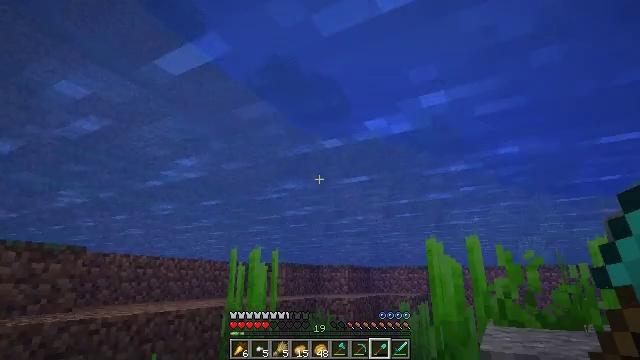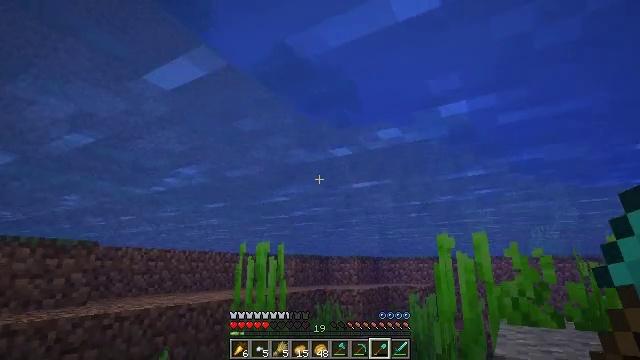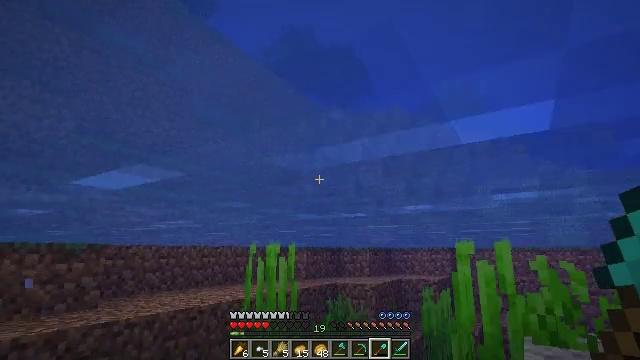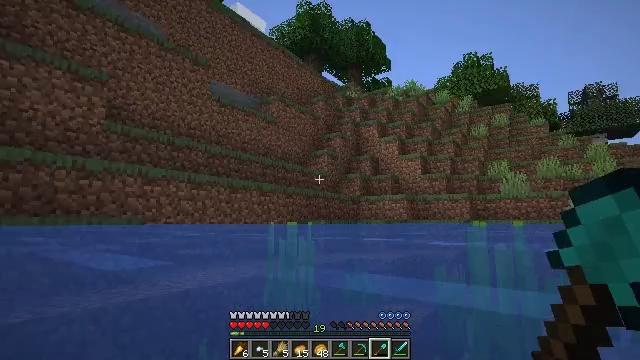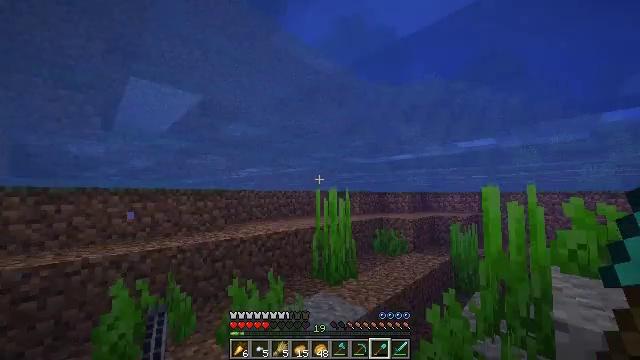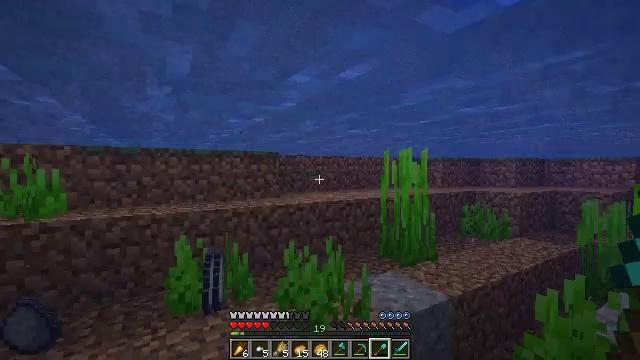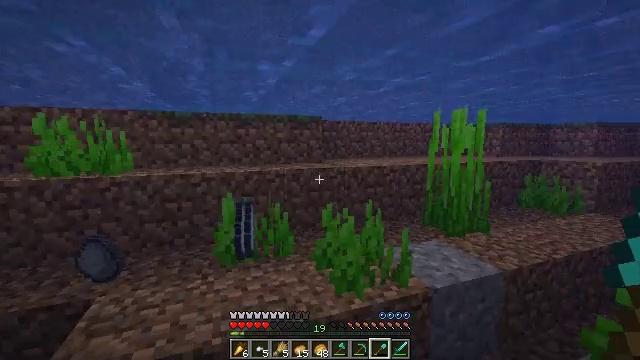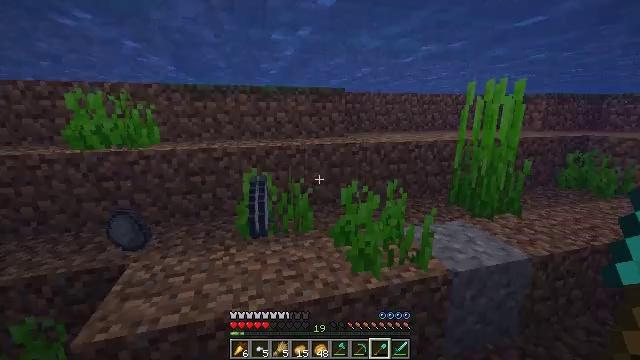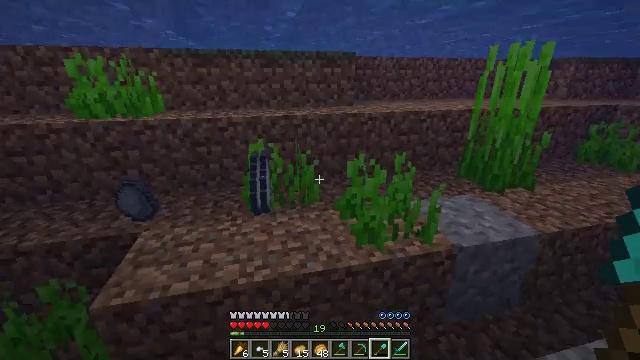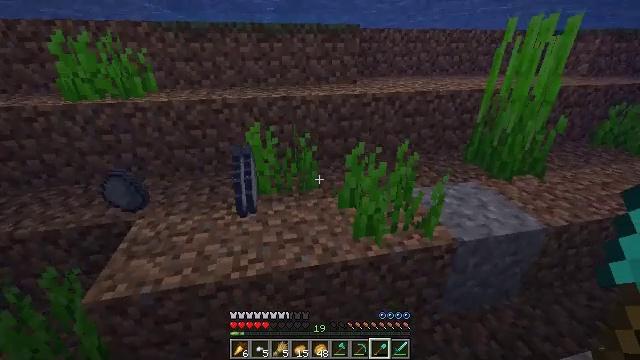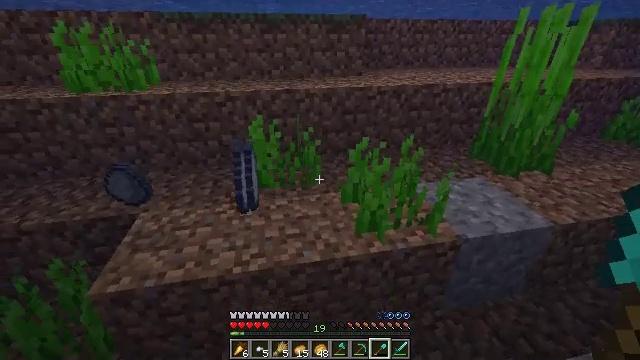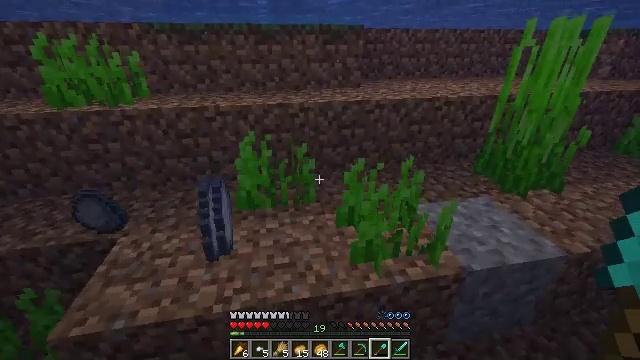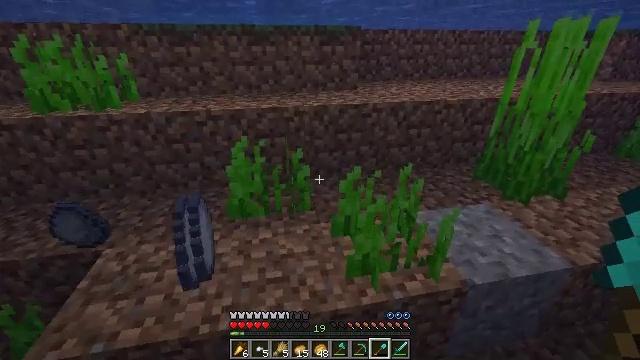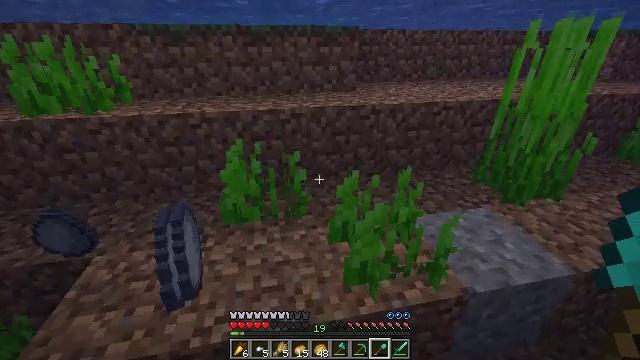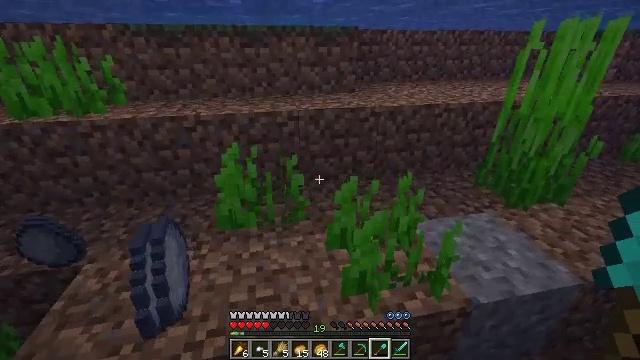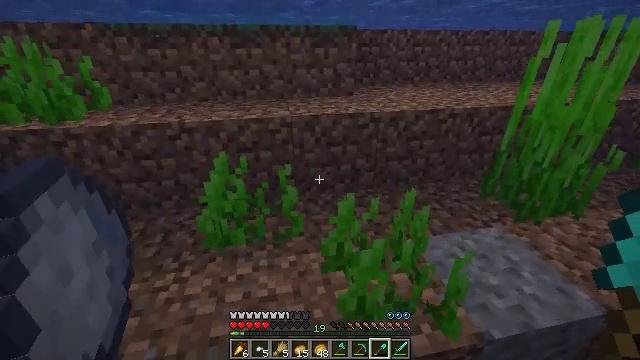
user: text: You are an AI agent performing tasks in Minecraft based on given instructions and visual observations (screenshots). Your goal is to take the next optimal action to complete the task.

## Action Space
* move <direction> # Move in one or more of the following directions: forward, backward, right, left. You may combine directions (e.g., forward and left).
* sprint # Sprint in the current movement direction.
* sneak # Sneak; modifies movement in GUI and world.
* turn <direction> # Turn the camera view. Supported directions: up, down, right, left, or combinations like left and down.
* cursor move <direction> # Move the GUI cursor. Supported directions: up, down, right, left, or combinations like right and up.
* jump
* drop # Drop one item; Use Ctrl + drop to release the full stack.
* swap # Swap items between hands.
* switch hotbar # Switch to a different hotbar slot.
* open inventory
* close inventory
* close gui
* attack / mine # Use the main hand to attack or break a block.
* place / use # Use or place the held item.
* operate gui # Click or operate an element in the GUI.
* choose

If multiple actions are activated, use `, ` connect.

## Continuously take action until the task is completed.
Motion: motion action
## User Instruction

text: Break the clay block to collect it.
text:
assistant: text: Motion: move forward, turn left and down, jump
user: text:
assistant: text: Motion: move forward, sprint, turn left and down, jump
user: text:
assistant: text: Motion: move forward, sprint, turn left and down, jump
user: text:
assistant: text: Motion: move forward, sprint, turn left and down, jump
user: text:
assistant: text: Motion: move forward, sprint, turn left and down, jump
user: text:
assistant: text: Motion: move forward, turn left and down, jump
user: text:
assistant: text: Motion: move forward, turn left and down, jump
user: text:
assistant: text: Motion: move forward, turn left and down, jump
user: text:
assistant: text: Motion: move forward, turn left and down, jump
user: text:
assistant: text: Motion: move forward, sprint, turn left and down, jump
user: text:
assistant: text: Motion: move forward, sprint, turn up, jump
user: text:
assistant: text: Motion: move forward, sprint, jump
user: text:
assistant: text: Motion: move forward, sprint, jump
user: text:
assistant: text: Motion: move forward, jump
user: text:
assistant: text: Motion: move forward, jump
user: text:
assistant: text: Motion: move forward, turn left, jump
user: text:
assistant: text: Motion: move forward, turn left, jump
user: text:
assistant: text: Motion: move forward, sprint, turn left, jump
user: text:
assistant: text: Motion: move forward, sprint, turn left and down, jump
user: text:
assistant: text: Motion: move forward, sprint, turn left and down, jump
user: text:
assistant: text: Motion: move forward, turn left and down, jump
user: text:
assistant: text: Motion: move forward, turn left, jump
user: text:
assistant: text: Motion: move forward, jump
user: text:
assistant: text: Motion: move forward, jump
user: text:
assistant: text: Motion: move forward, jump
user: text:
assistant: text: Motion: move forward, turn left and down, jump
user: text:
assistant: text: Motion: move forward, turn left and down, jump
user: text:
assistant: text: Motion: move forward, turn left, jump
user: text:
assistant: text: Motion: move forward, turn left and up, jump
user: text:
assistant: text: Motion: move forward, turn left and up, jump